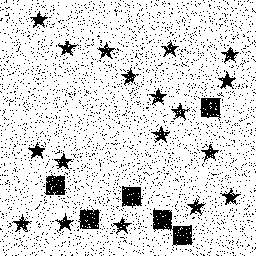
Squares: 6
Triangles: 0
Stars: 18
Total shapes: 24